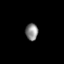
Tissue: prostate
Cell type: Endothelial cells
Senescence score: 0.7291
Nuclear area (px): 207
Mean DAPI intensity: 134.048